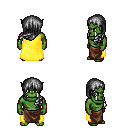
a pixel art fantasy rpg character, male body template, orc, green skin, yellow cape, robe skirt, gray left-swept hairstyle, four views (front, back, left, right), 2x2 character sprite sheet, small pixel art, hard edges, no anti-aliasing